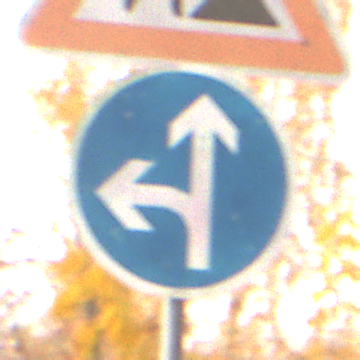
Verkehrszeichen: VorgeschriebeneFahrtrichtungGeradeausOderLinks
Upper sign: Arbeitsstelle
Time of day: SunriseSunset
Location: Roofed (Suburban)
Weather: Clear
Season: NotSpecified
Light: Natural